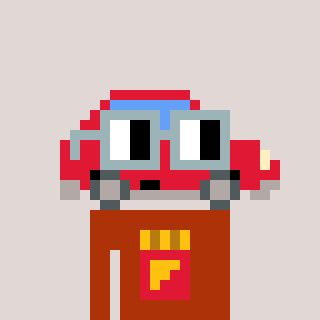
a pixel art character with square dark gray glasses, a car-shaped head and a hotbrown-colored body on a warm background